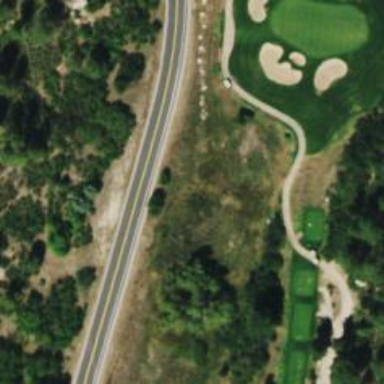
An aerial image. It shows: Rough grassy area used for golf.